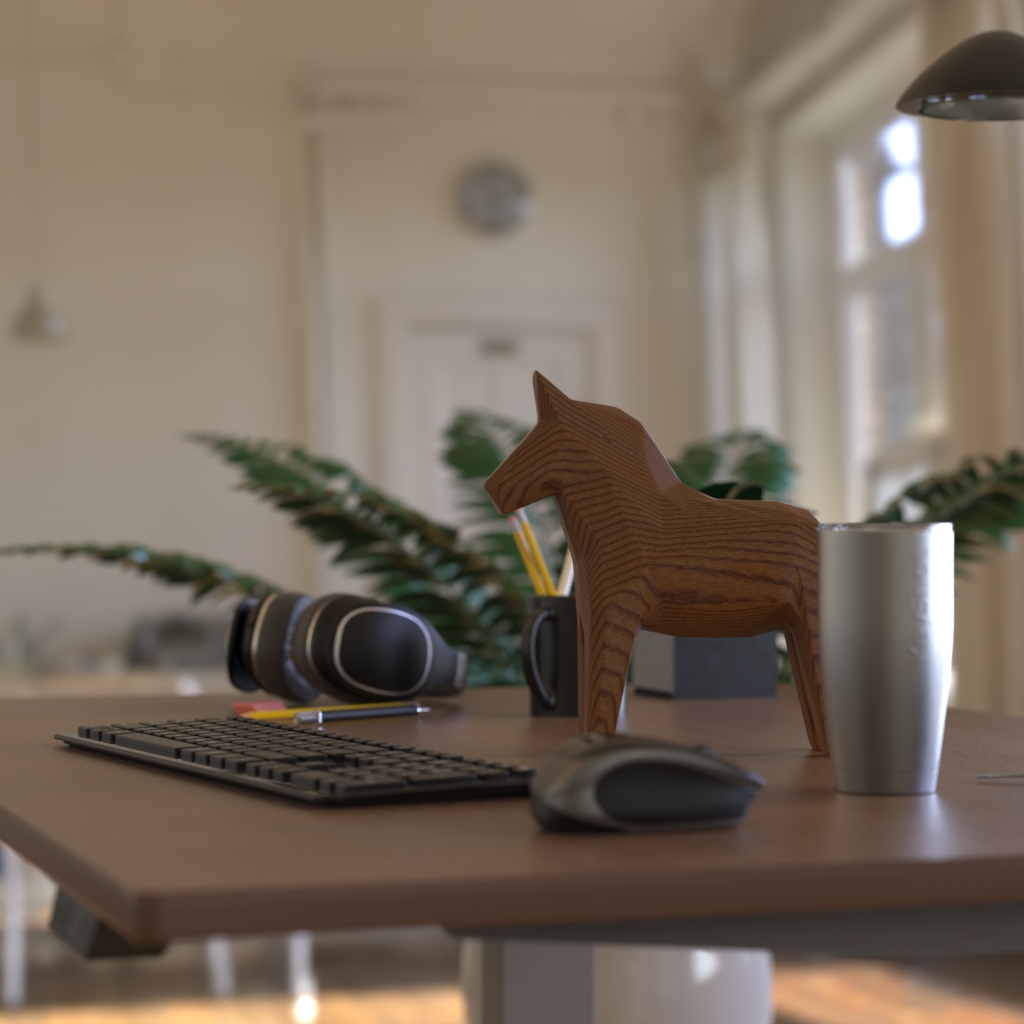
A high quality rendering of a dalahest_oak dalecarlian horse figurine made of varnished dark oak standing on a wooden table in an an apartment with natural bright daylight from windows,wide shot from  the left, 100 mm, f 5.6